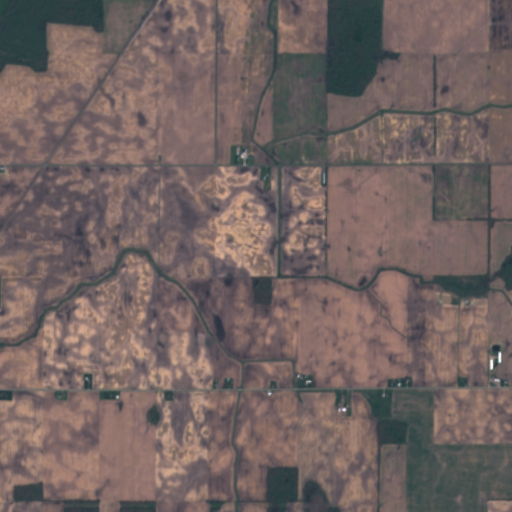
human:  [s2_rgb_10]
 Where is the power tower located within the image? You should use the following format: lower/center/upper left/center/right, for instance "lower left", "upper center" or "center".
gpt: The power tower is located in the lower of the image.
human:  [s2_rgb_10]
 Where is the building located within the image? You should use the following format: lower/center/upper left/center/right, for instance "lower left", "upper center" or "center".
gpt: The building is located in the upper left of the image.
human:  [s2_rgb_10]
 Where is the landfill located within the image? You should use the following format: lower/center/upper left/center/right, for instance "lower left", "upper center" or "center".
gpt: There is no landfill in the image.